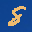
Label: 8